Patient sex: M
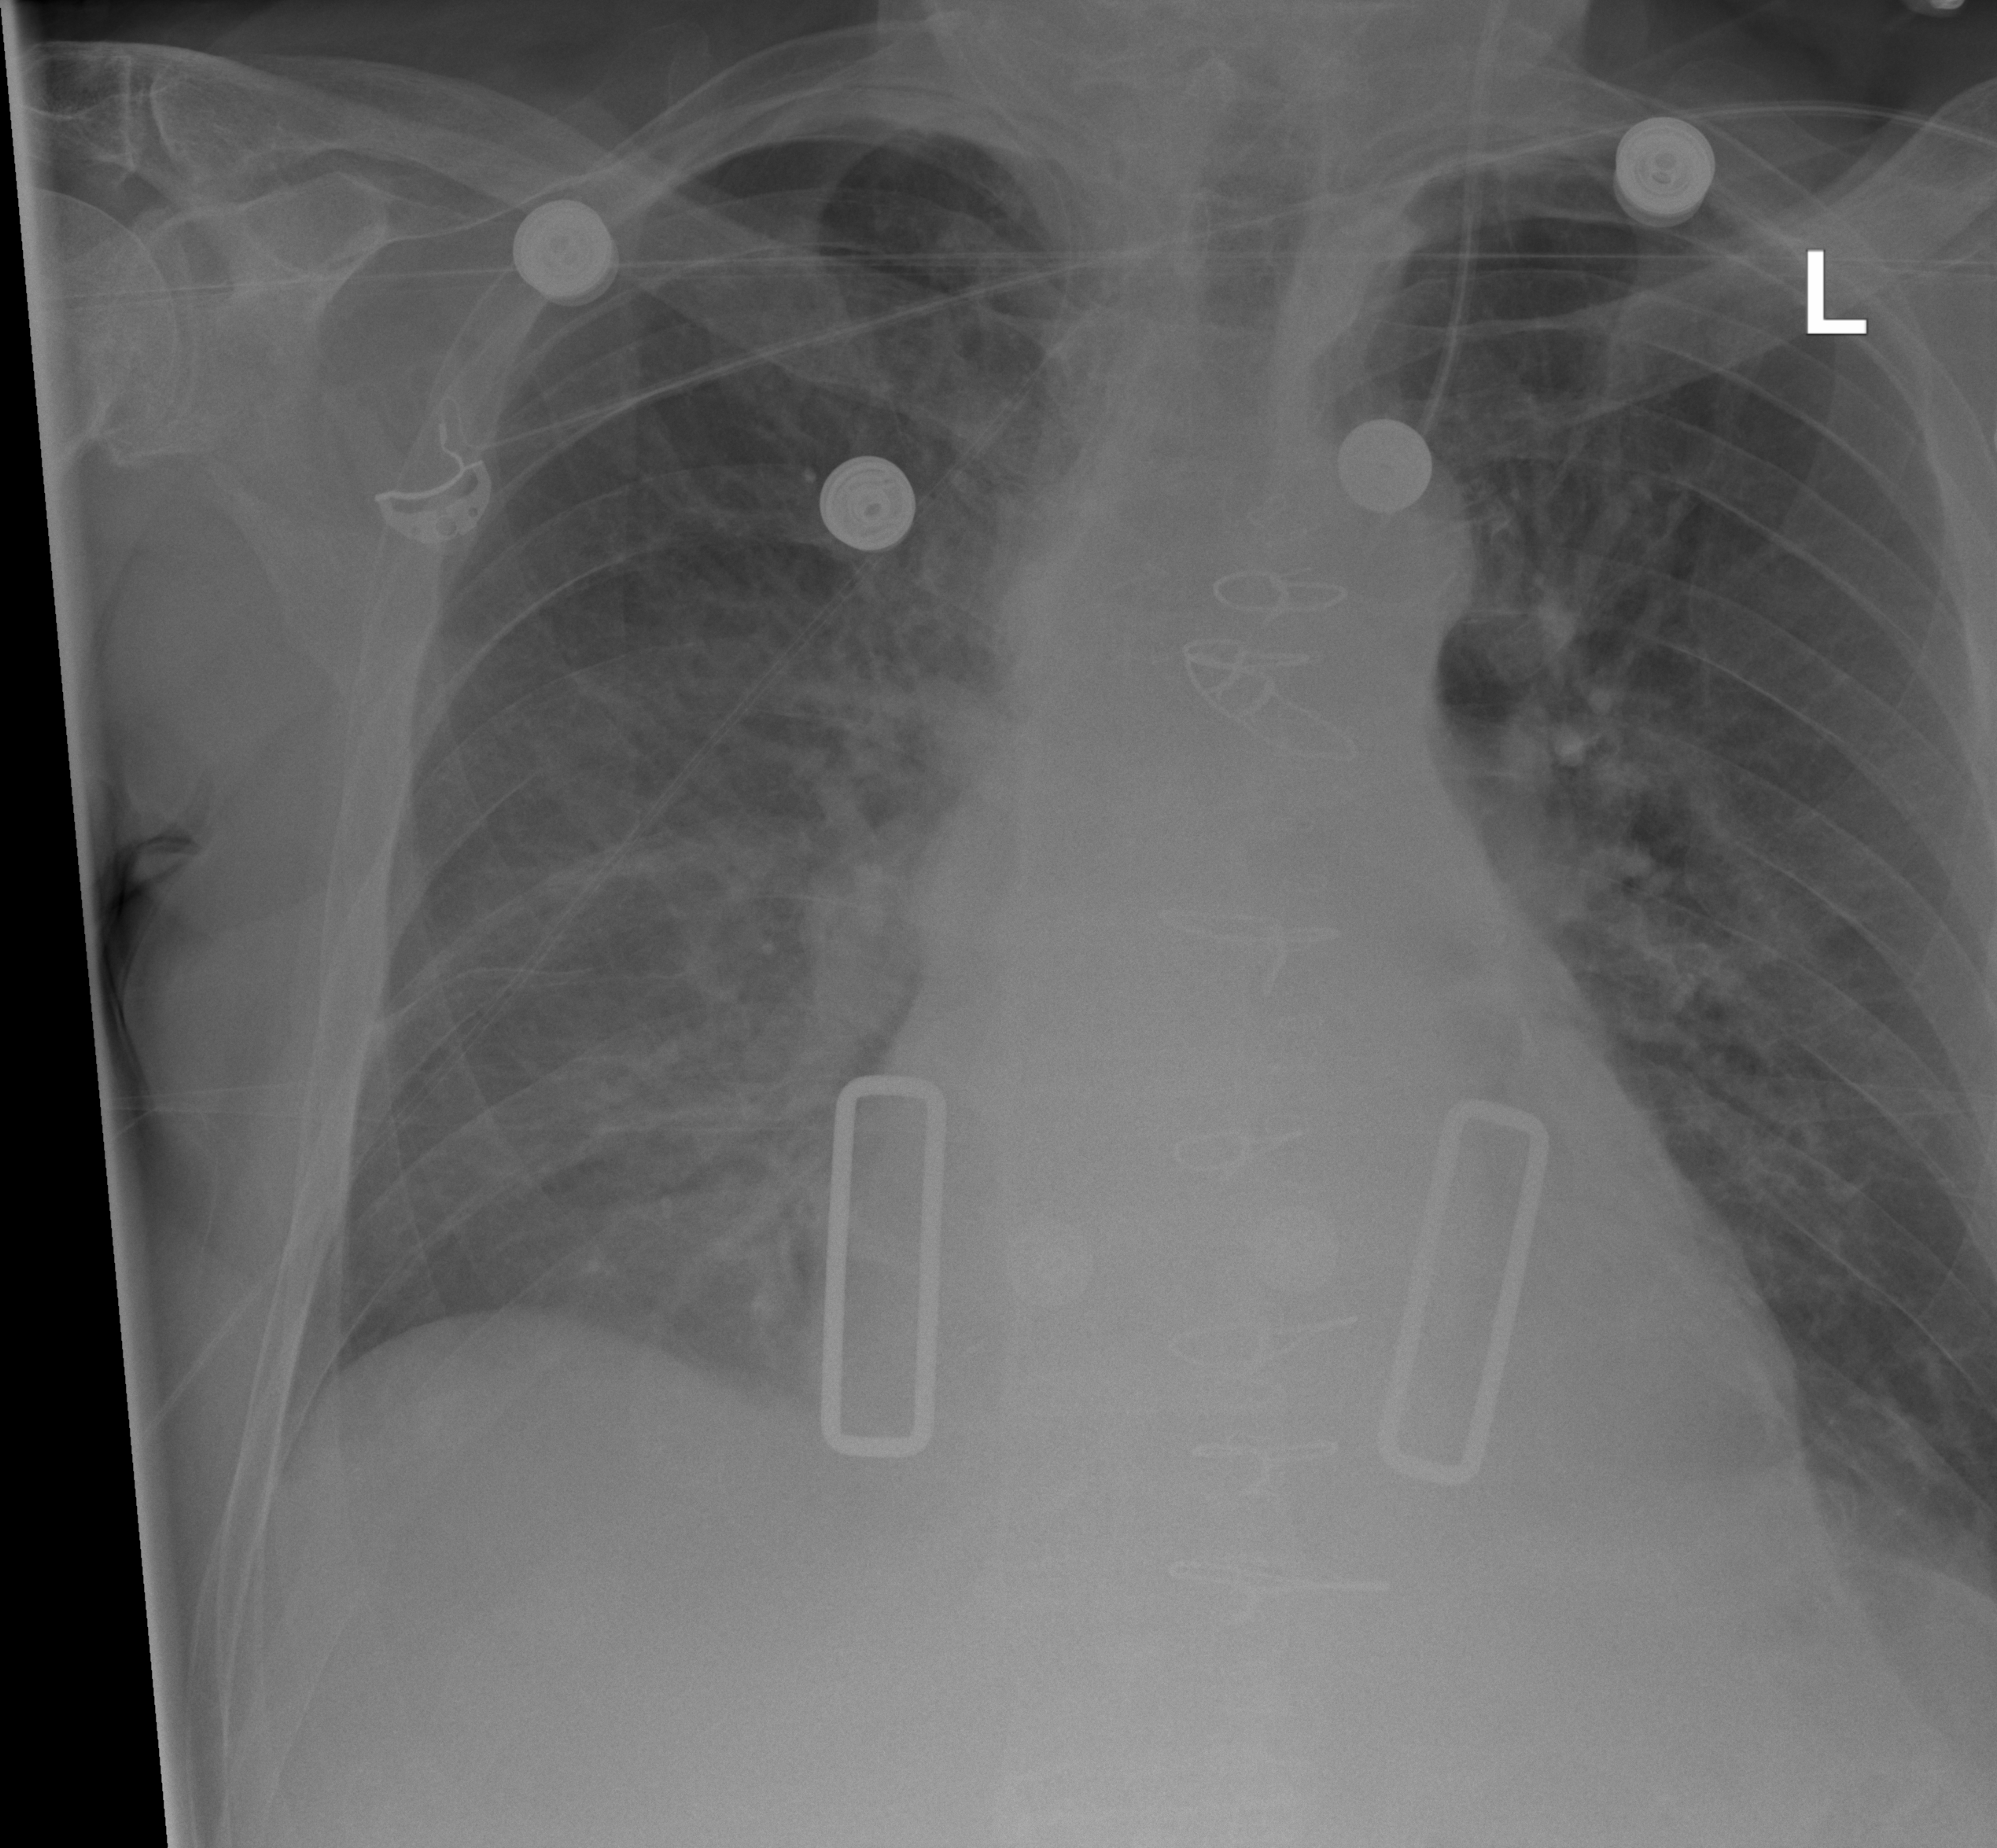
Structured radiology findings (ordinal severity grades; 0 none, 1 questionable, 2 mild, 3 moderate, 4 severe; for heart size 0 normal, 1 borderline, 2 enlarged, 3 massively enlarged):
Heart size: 2
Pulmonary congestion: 2
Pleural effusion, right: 1
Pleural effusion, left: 1
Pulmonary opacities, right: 2
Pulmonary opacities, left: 2
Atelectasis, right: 2
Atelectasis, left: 2